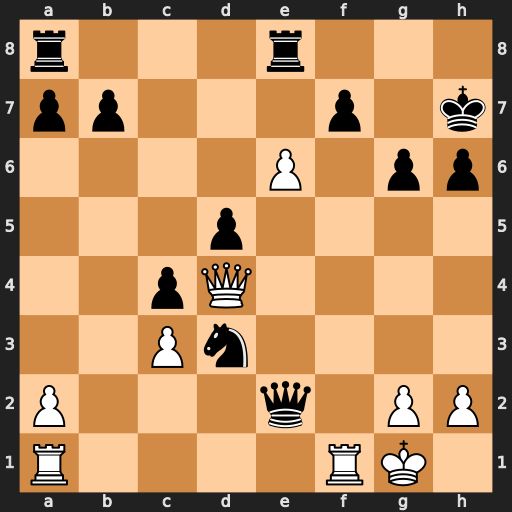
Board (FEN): r3r3/pp3p1k/4P1pp/3p4/2pQ4/2Pn4/P3q1PP/R4RK1
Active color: w
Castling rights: -
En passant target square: -
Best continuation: Rxf7+ Kg8 Qg7#